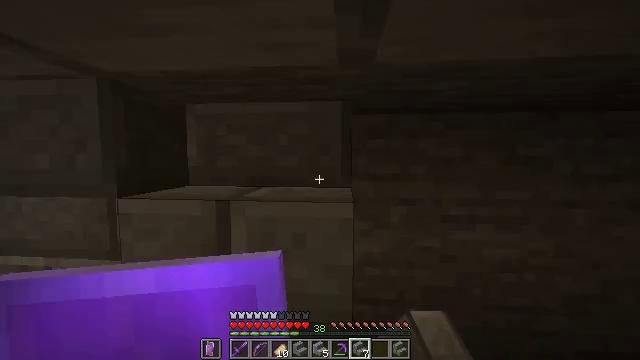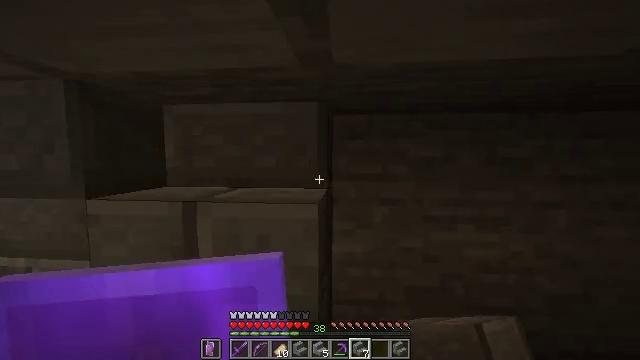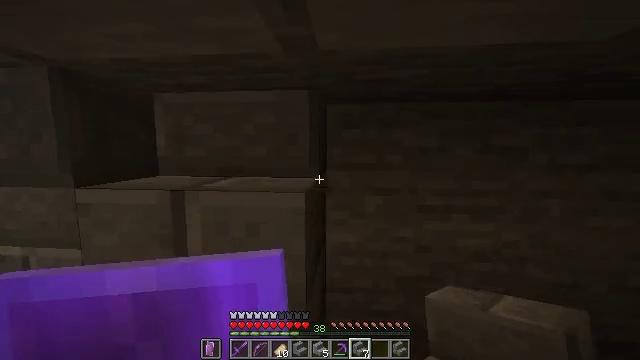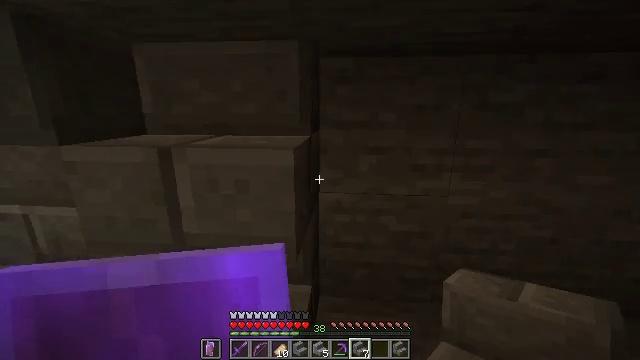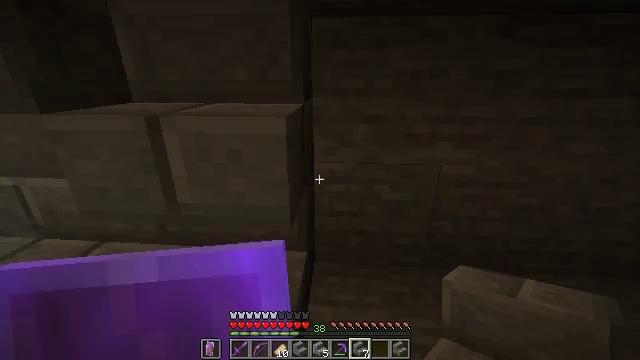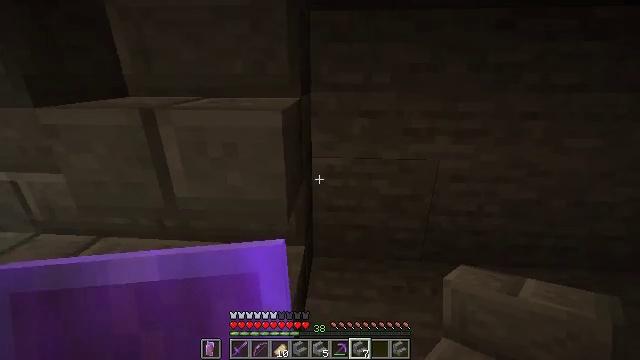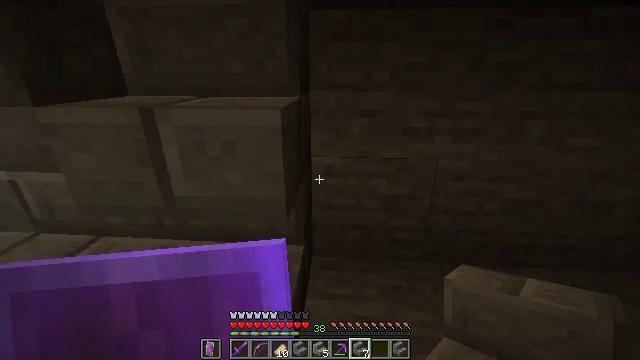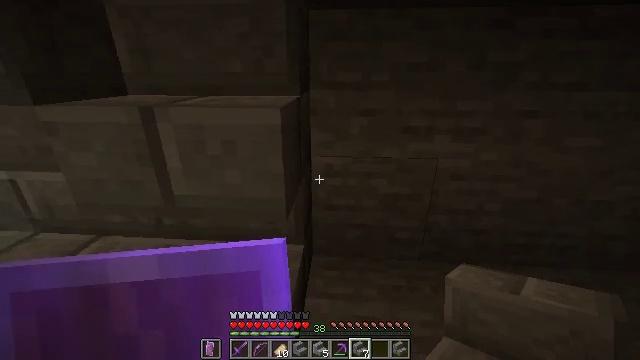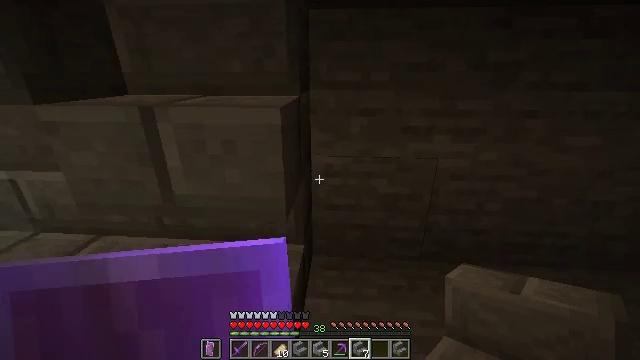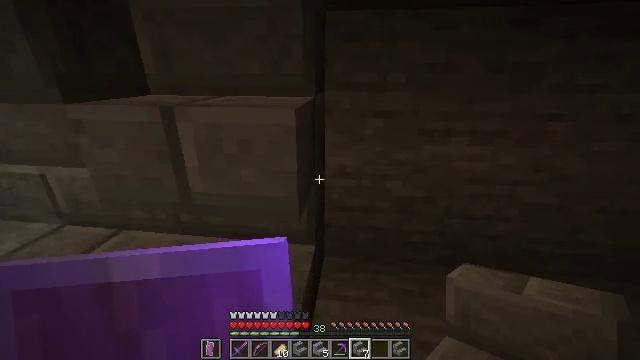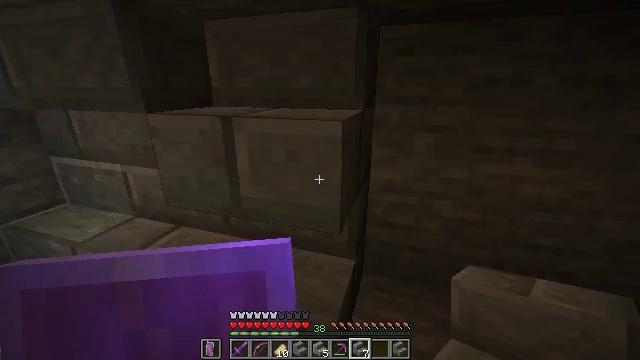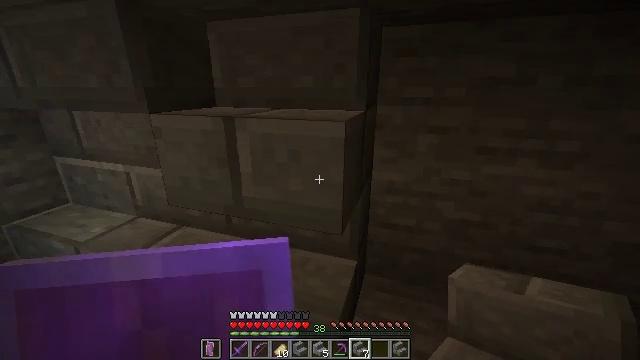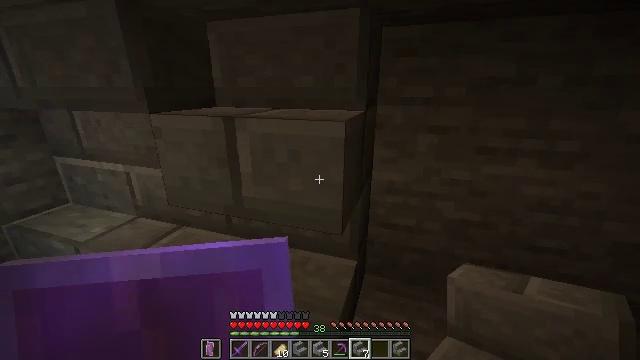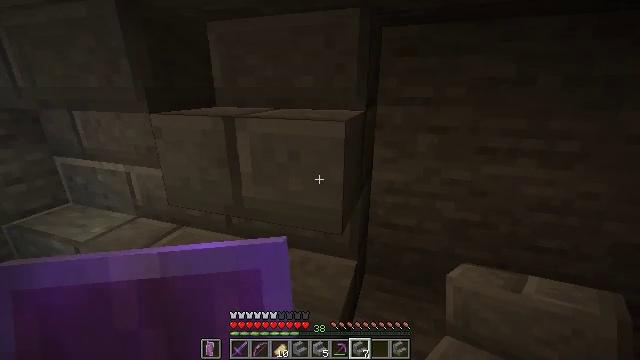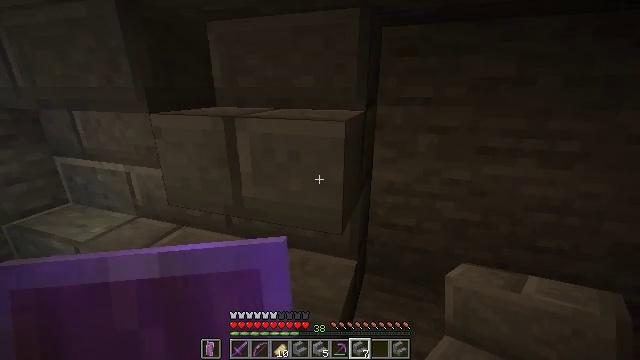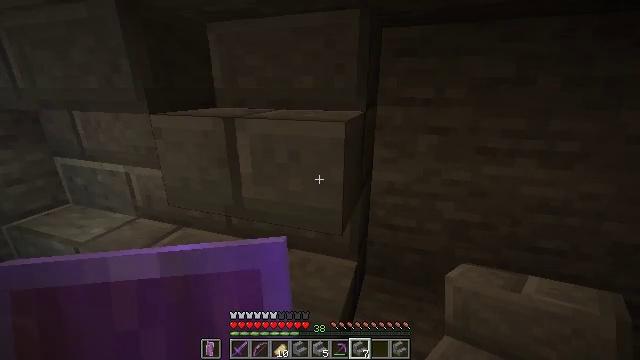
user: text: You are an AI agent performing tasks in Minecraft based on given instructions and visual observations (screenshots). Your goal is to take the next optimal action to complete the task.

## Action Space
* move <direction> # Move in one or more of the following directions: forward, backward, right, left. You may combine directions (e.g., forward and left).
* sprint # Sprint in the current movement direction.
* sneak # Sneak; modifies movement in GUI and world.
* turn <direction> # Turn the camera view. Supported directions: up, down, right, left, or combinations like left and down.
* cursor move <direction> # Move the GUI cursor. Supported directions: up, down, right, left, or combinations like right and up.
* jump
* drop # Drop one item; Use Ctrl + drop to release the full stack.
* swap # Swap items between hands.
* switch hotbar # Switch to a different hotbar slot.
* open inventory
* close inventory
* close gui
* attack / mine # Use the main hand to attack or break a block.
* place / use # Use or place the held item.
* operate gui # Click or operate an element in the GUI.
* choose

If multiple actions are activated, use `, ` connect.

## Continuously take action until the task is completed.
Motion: motion action
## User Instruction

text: Attack the stone brick stairs to gather it.
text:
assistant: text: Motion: no_op
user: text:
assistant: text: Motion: turn down
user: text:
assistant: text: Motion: turn down
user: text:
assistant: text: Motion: turn right and down
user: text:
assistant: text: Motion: no_op
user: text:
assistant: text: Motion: no_op
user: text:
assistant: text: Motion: no_op
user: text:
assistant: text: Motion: no_op
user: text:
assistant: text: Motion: turn left
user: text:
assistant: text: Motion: turn left and up
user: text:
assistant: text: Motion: no_op
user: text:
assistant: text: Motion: no_op
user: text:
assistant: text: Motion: no_op
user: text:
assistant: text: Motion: no_op
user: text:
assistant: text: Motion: no_op
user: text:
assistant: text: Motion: no_op
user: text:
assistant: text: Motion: no_op
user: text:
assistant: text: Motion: no_op
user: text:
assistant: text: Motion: no_op
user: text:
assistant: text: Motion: no_op
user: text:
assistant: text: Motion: turn left and up
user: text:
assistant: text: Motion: no_op
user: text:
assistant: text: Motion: no_op
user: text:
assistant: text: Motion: no_op
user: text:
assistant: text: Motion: no_op
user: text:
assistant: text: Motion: no_op
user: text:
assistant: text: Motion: no_op
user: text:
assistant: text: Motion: move forward, turn up
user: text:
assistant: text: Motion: move forward, turn up
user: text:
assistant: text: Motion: move forward